Question: After I get the server jobs and I got each job steps I want to get the connection string related to each step as you could find it while opening SQL management studio in jobs like this:

is there is a suitable way to get the connection strings for each package by C# code?
'''
ServerConnection conn = new ServerConnection("localhost");
//new SqlConnection("data source=localhost;initial catalog=CPEInventory_20101122;integrated security=True;"));
Server server = new Server(conn);
JobCollection jobs = server.JobServer.Jobs;
var stepInformationsDetailsList = new List<StepInformationsDetails>();
foreach (Job job in jobs)
{
foreach (JobStep jobstep in job.JobSteps)
{
stepInformationsDetailsList.Add(new StepInformationsDetails() {
ServerName = job.Parent.MsxServerName,
ReportName = job.Name,
StepName = jobstep.Name,
Command = jobstep.Command,
Schedual = jobstep.DatabaseName,
StepID = jobstep.ID
});
}
}
dataGridView1.DataSource = stepInformationsDetailsList;
'''
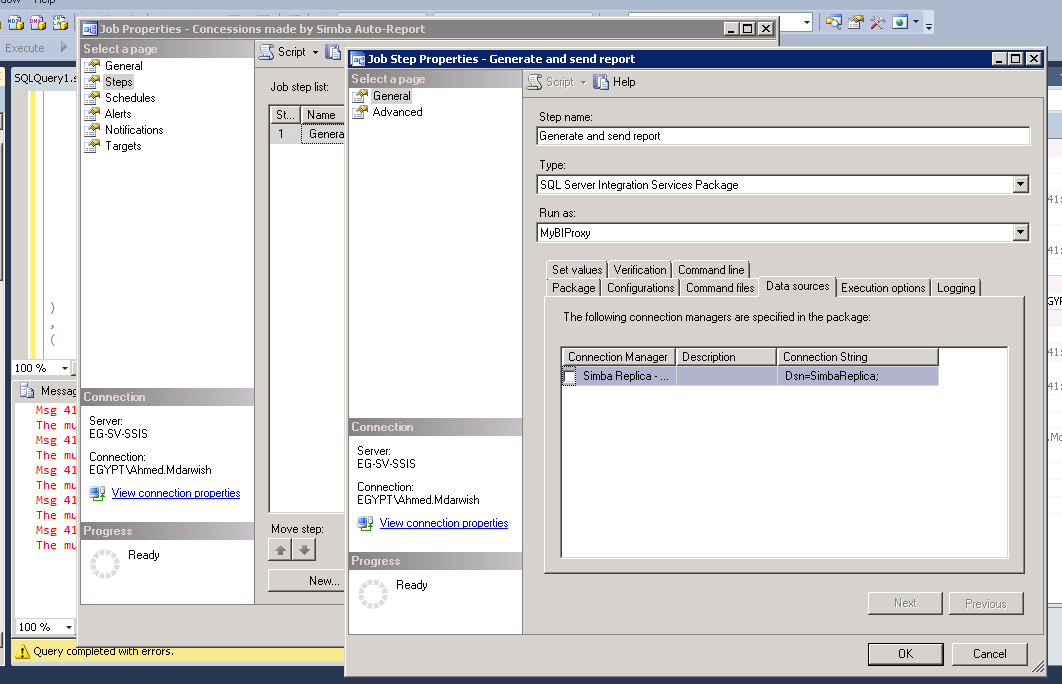
Answer: That data will all be in your Command variable. When you override/add anything on the job step tabs, the net result is that the command line passed to dtexec has those values. The UI is simply slicing arguments out of the command column in the 'msdb.dbo.sysjobsteps' table to link them to various tabs.
On your localhost, this query ought to return back the full command line.
'''
SELECT
JS.command
FROM
dbo.sysjobs AS SJ
INNER JOIN dbo.sysjobsteps AS JS
ON JS.job_id = SJ.job_id
WHERE
sj.name = 'Concessions made by Simba Auto-Report';
'''
Since you are overriding the value of the Connection Manager 'Simba Replica...', it is going to show up in the output of the command. If it was, you'd have a string like '/SQL ""\MyFolder\MyPackage"" /SERVER ""localhost\sql2008r2"" /CONNECTION SYSDB;""Data Source=SQLDEV01\INT;Initial Catalog=SYSDB;Provider=SQLNCLI10.1;Integrated Security=SSPI;Auto Translate=False;"" /CHECKPOINTING OFF /REPORTING E' The /CONNECTION section would correlate to your 'Simba Replica...' value.
I suspect, but do not know, that the UI is examining the SSIS package via the API <URL> property to build out that dialog.